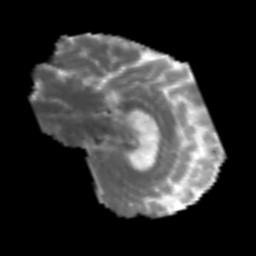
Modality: MD
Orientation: sagittal
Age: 56
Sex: male
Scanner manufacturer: siemens
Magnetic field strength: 3 T
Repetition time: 5.6 s
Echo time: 0.082 s